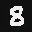
Label: 8